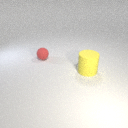
large yellow rubber cylinder to the right of small red rubber sphere